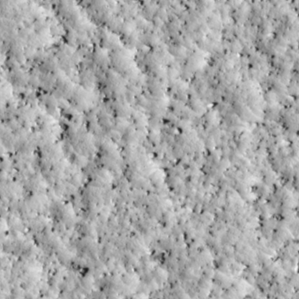
Label: non_frost